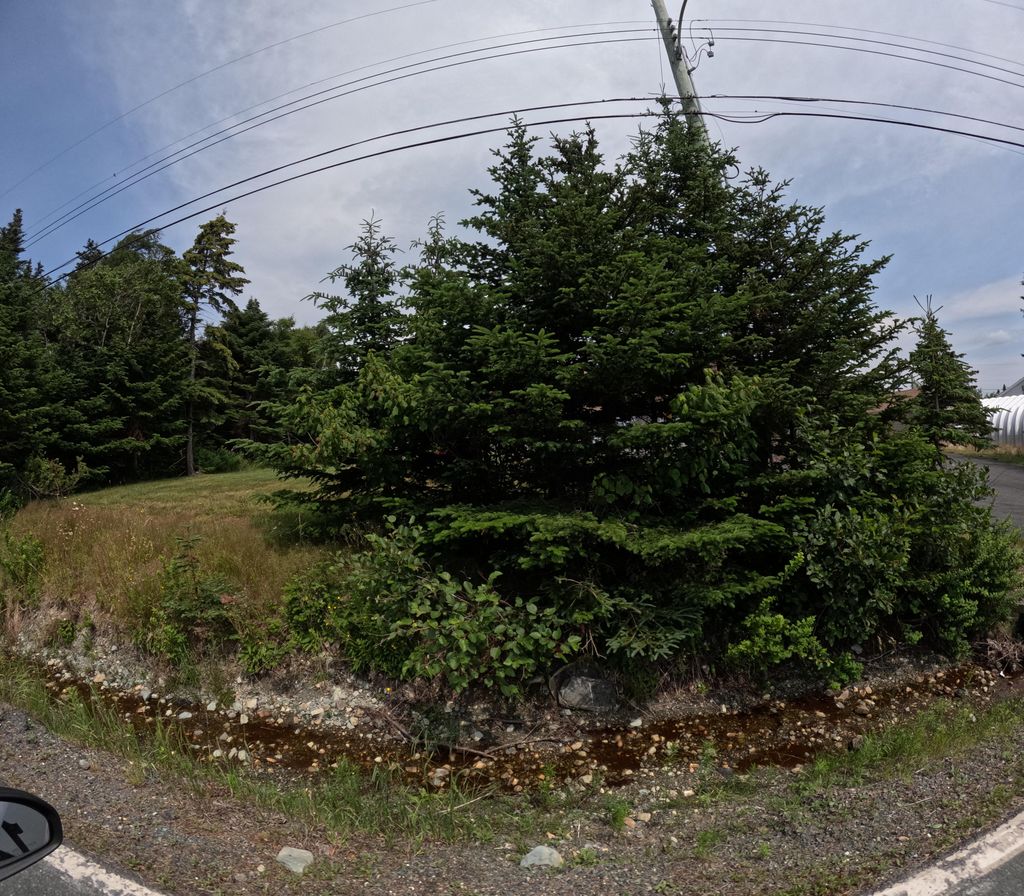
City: st_johns